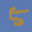
Label: 5